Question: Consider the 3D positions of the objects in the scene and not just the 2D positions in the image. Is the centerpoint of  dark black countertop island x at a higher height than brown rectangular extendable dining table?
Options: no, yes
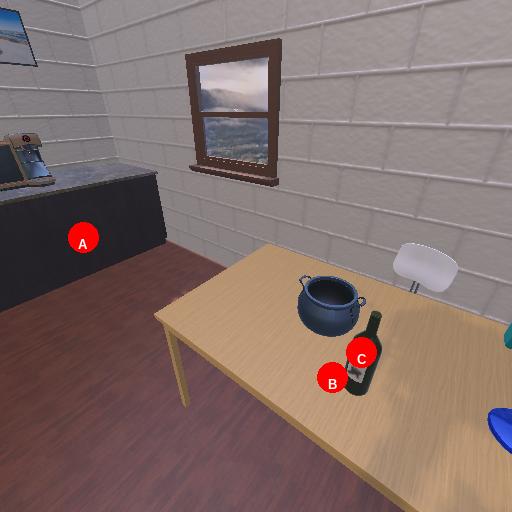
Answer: no